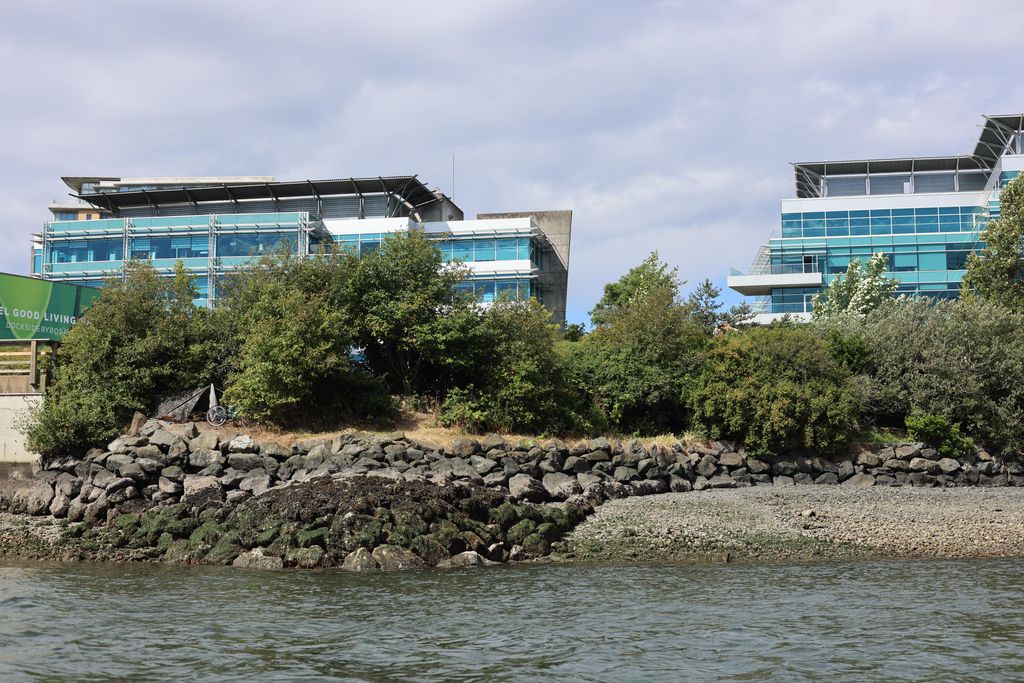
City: victoria